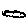
Label: cloud